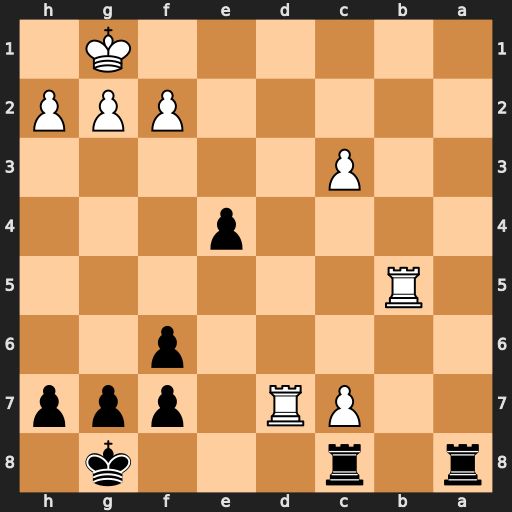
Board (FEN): r1r3k1/2PR1ppp/5p2/1R6/4p3/2P5/5PPP/6K1
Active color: b
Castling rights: -
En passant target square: -
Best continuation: Ra1+ Rb1 Rxb1+ Rd1 Rxd1#